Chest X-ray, PA view. Patient: 66 years old, sex M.
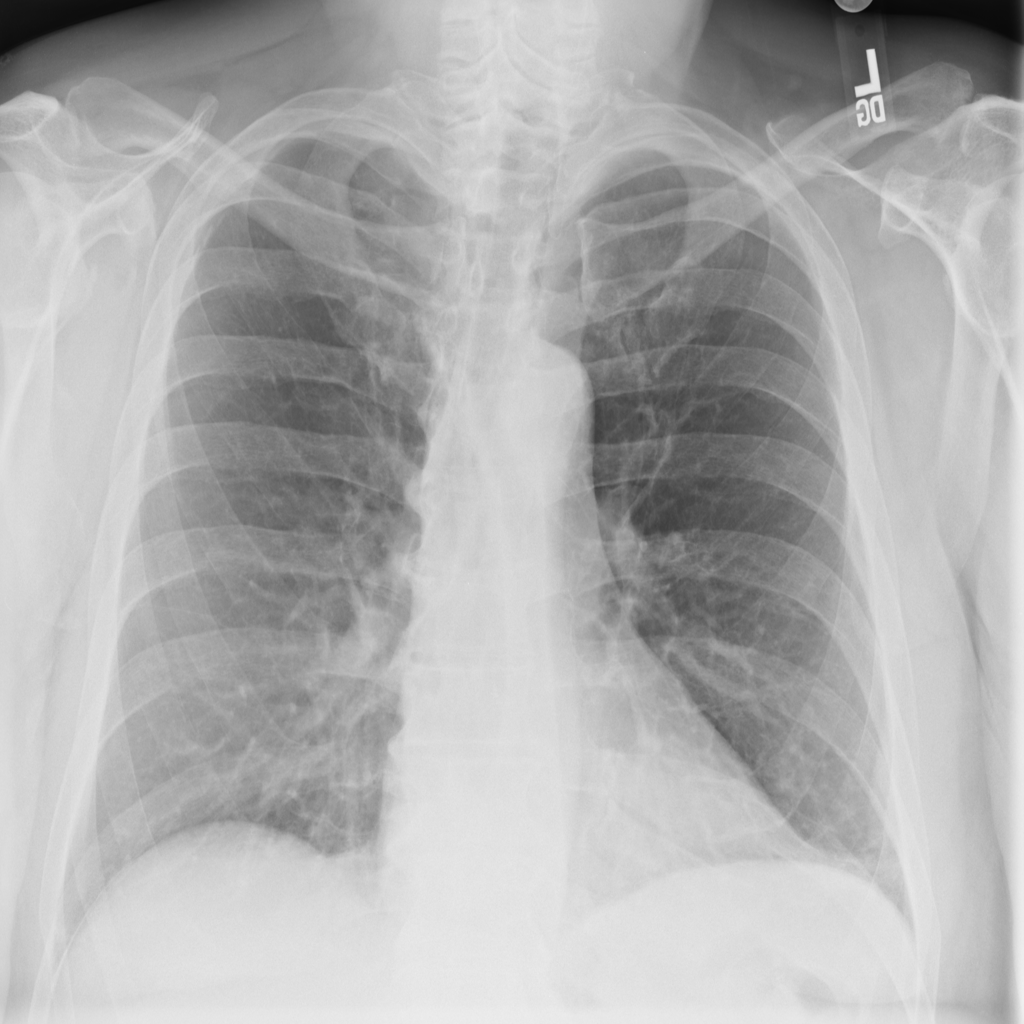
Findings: No Finding